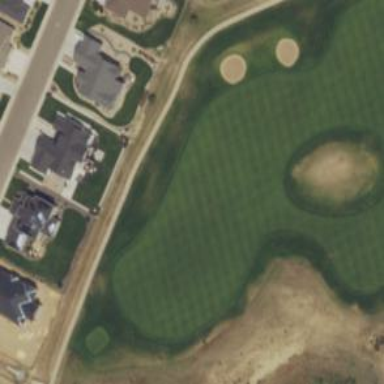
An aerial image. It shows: Golf hole.